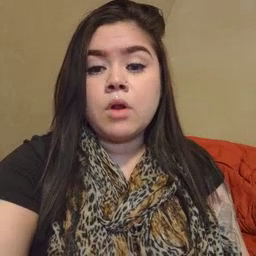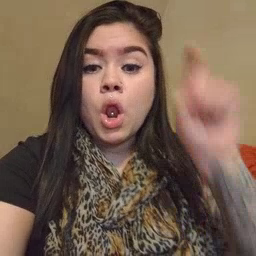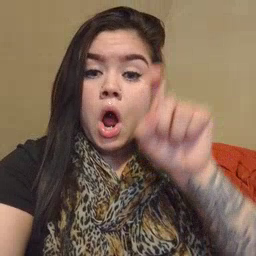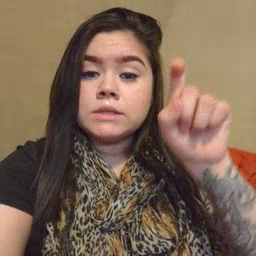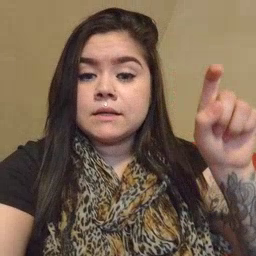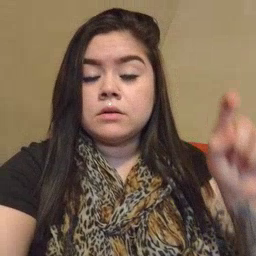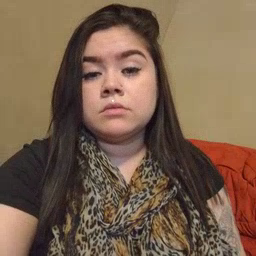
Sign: closet